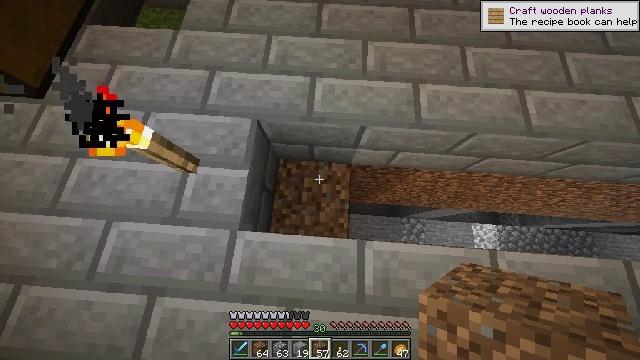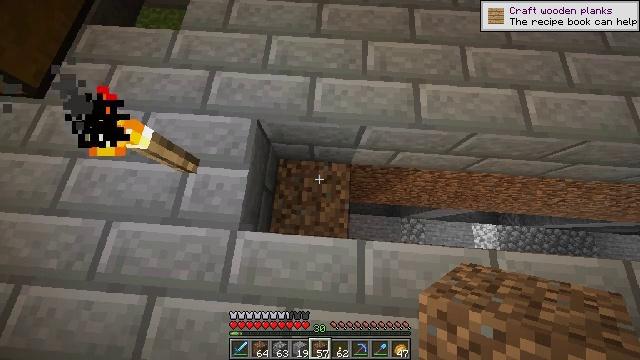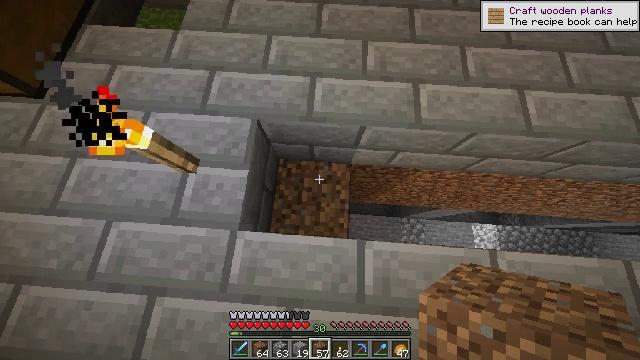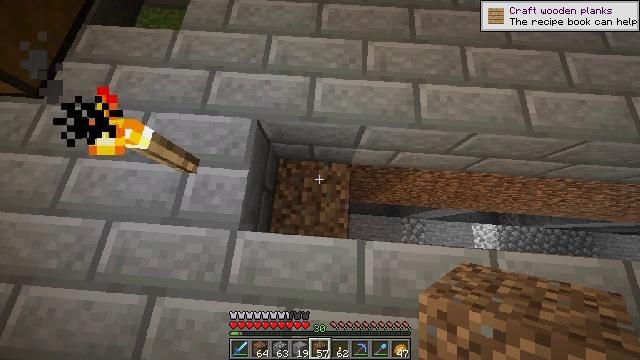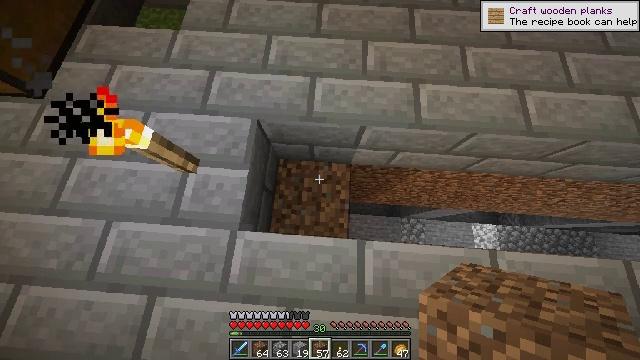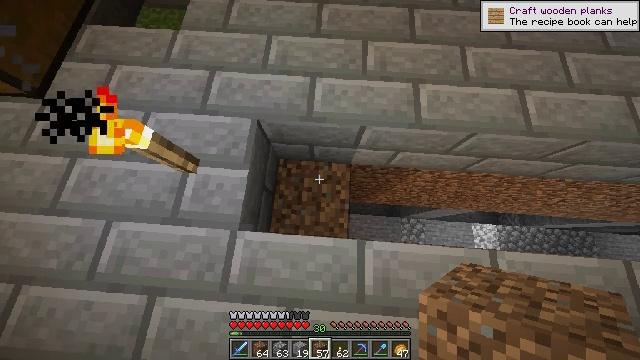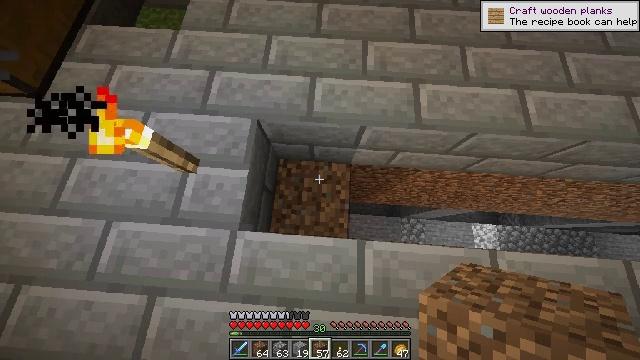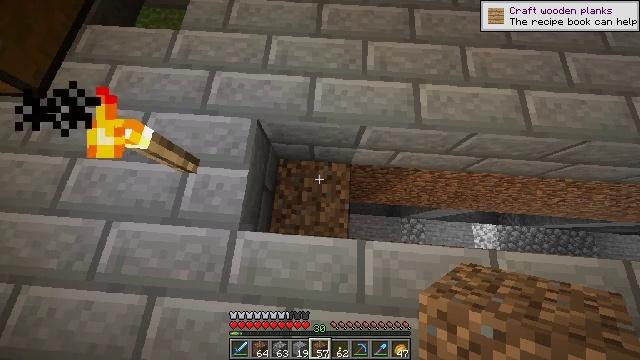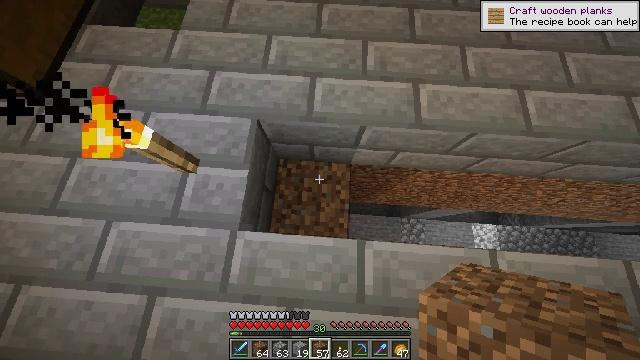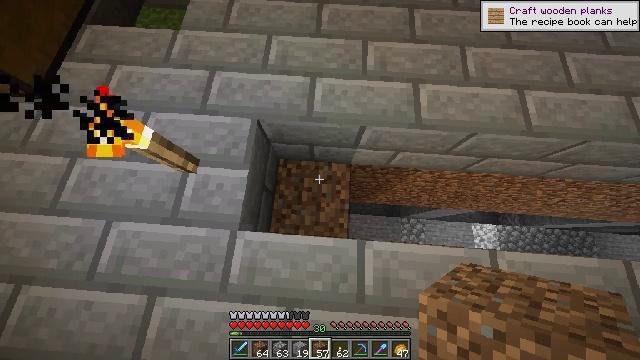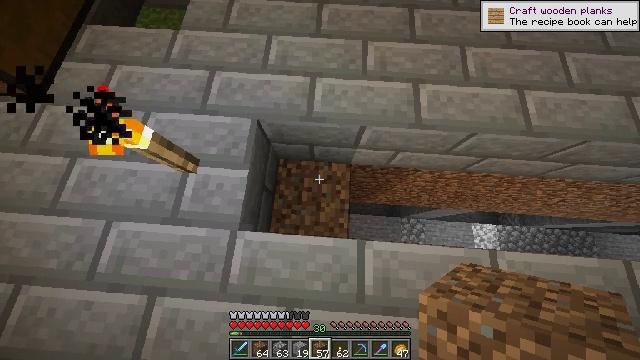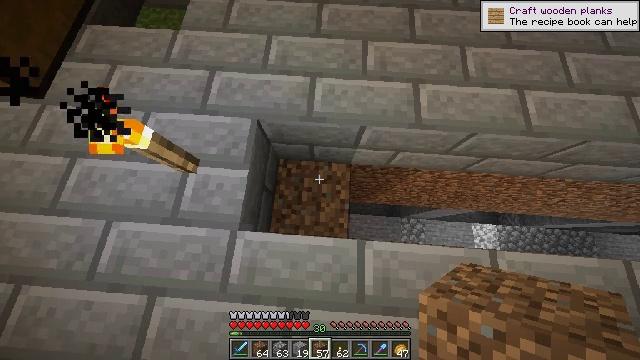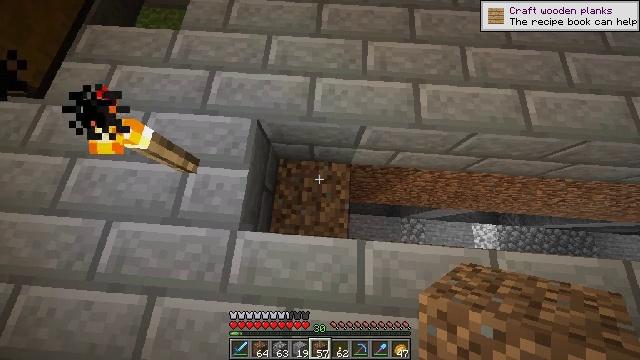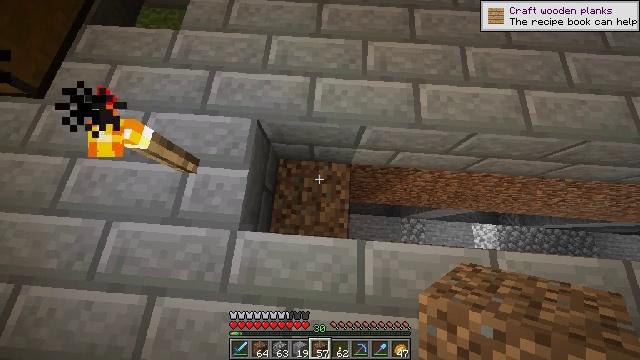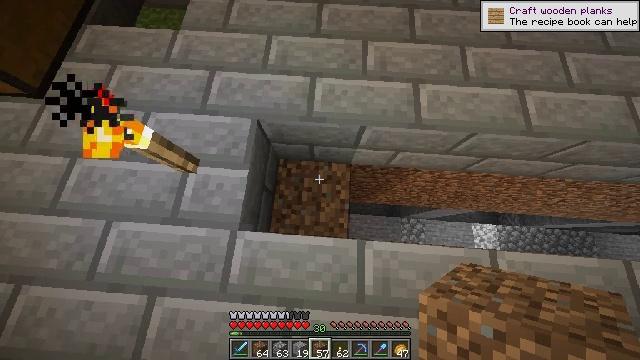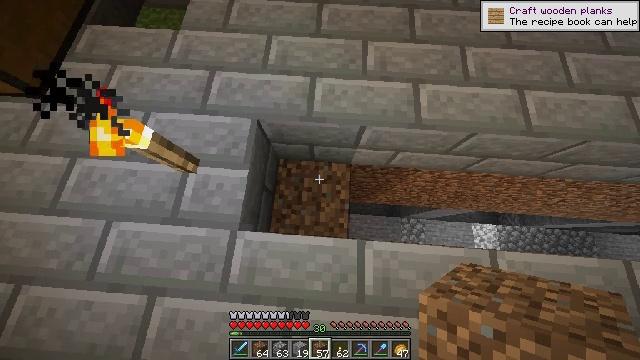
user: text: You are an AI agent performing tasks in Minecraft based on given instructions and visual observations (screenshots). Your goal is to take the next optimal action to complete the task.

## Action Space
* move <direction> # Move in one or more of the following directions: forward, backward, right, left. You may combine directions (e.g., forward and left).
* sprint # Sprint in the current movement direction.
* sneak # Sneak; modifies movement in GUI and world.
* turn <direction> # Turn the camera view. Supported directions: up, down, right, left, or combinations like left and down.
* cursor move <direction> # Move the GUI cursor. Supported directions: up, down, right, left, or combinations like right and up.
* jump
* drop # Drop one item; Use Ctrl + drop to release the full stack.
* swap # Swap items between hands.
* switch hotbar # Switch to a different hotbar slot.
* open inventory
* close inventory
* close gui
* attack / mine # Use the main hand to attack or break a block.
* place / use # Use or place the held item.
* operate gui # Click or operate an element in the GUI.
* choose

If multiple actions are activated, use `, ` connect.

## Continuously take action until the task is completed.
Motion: motion action
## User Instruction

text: Get stone bricks for construction purposes.
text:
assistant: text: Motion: no_op
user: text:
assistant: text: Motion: no_op
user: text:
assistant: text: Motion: no_op
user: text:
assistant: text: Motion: no_op
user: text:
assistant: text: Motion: no_op
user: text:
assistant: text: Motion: no_op
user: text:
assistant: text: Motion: no_op
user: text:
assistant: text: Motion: no_op
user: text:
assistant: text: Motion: no_op
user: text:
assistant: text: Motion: no_op
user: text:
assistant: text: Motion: no_op
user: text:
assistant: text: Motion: no_op
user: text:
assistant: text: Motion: no_op
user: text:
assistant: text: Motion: no_op
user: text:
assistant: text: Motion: no_op
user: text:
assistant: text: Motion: no_op
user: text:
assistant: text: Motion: no_op
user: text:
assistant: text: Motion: no_op
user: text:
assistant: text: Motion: no_op
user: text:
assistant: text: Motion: no_op
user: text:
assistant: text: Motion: no_op
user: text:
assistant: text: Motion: no_op
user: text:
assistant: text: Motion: no_op
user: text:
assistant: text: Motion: no_op
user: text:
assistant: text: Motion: no_op
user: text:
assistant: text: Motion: no_op
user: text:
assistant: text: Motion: no_op
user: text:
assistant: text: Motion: no_op
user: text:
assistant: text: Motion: no_op
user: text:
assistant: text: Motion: no_op